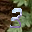
Label: 3